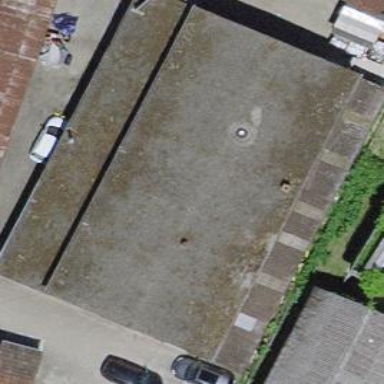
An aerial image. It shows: Commercial building with flat roof.